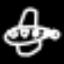
Label: airplane